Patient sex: F
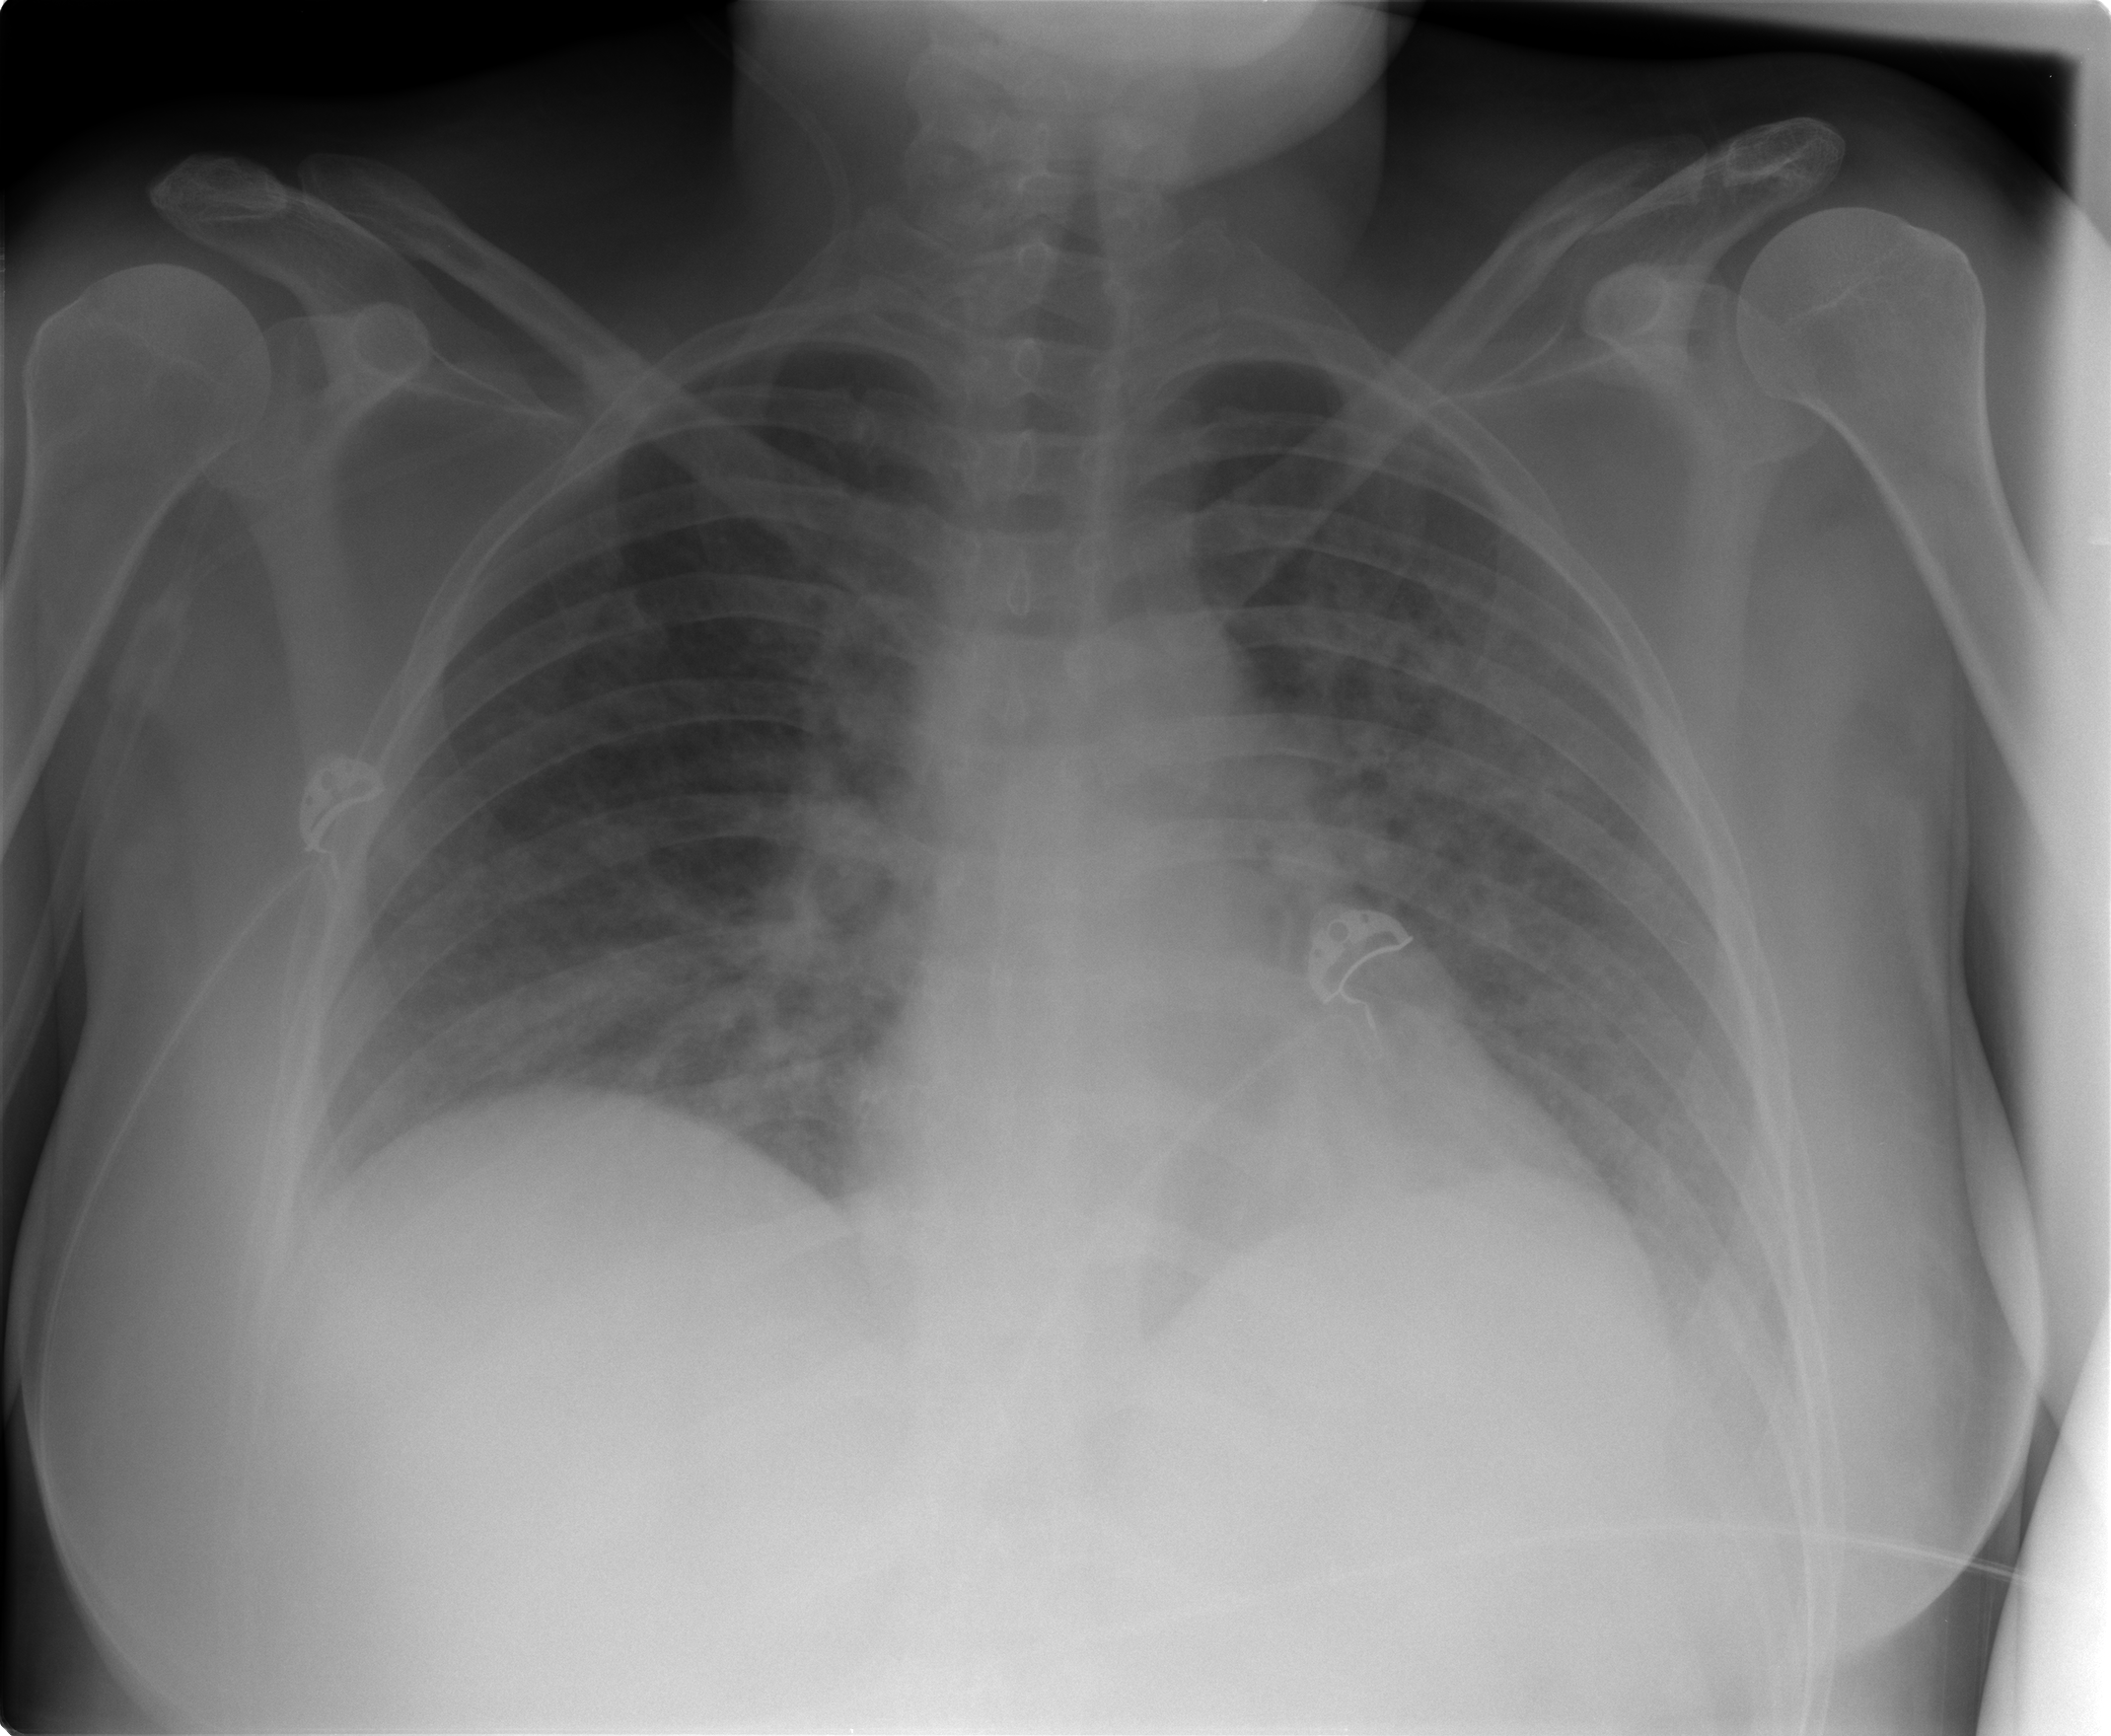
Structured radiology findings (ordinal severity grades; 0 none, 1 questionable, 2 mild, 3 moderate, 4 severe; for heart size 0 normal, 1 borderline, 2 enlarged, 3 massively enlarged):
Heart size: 0
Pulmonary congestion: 3
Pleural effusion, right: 0
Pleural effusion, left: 2
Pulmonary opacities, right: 3
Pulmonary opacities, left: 3
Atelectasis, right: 2
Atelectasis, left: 2